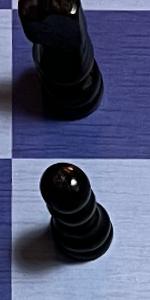
Label: Pawn_Black